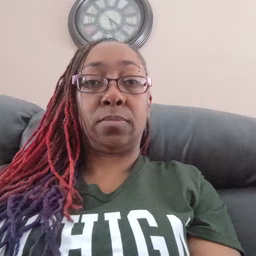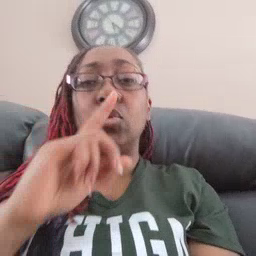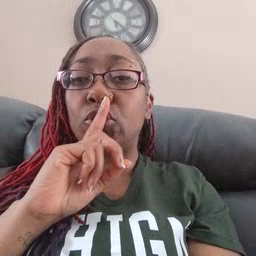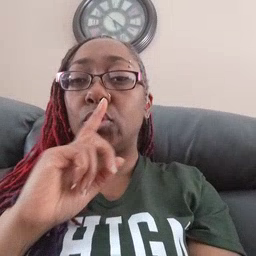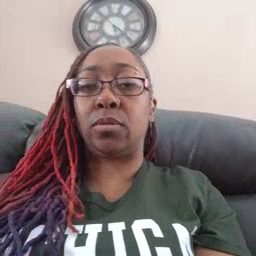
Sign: shhh